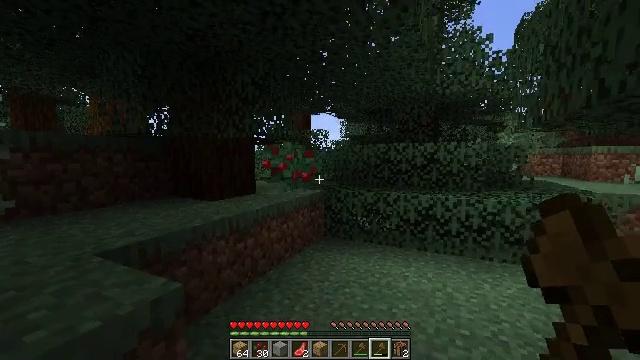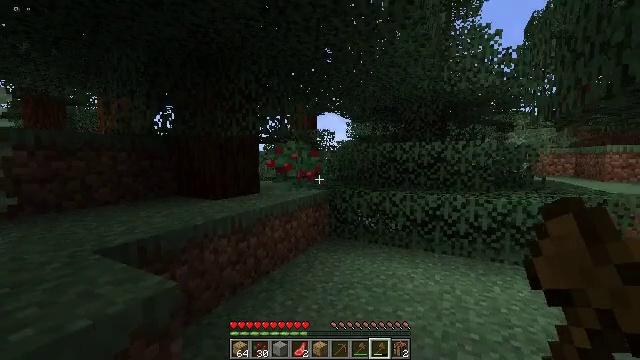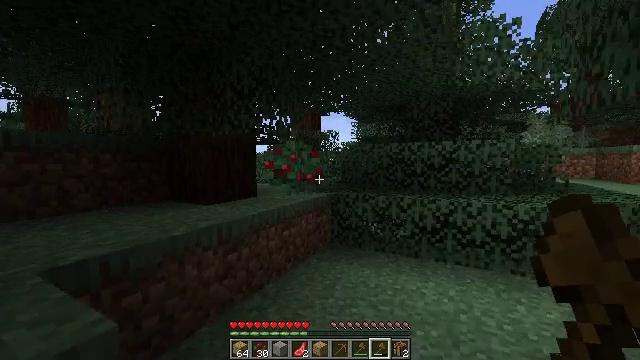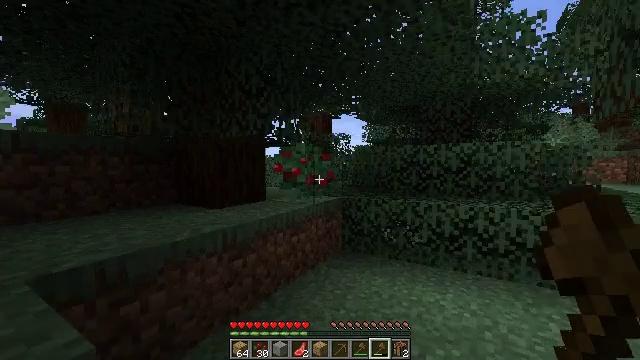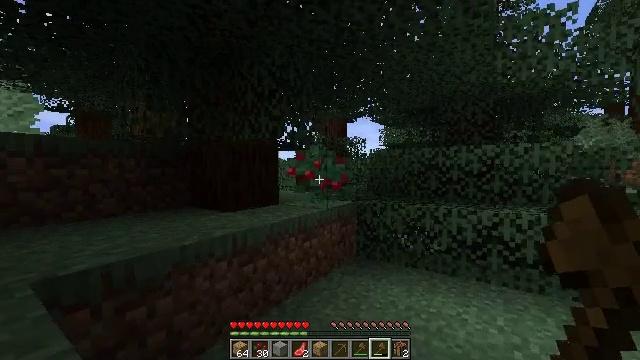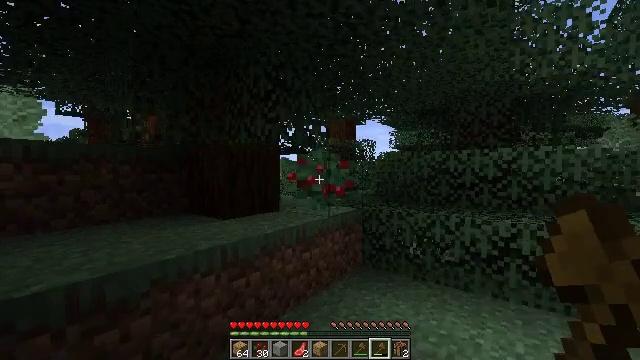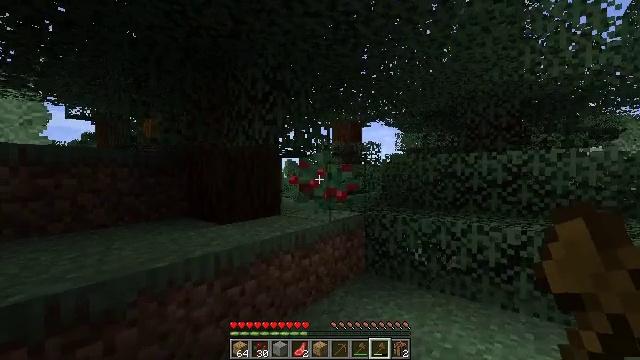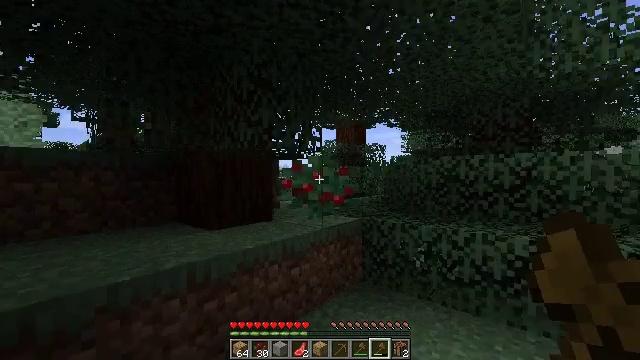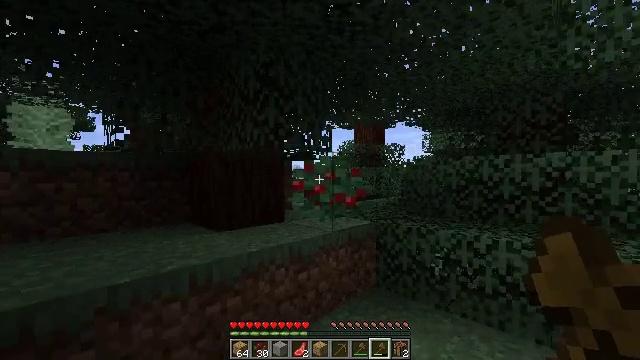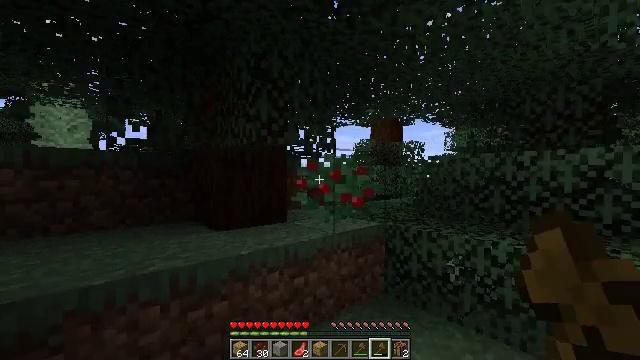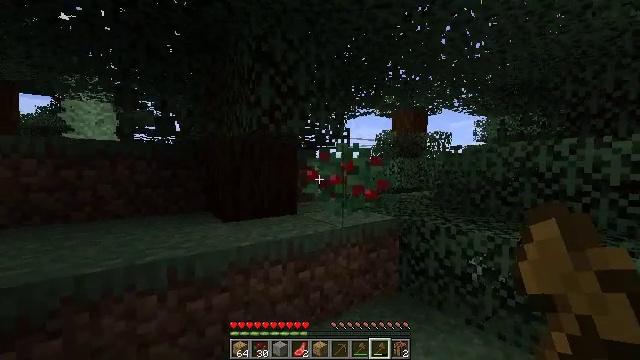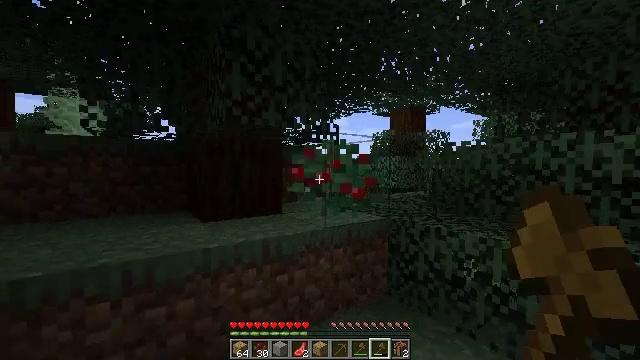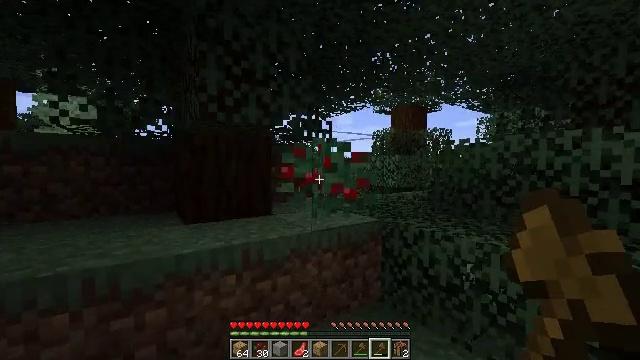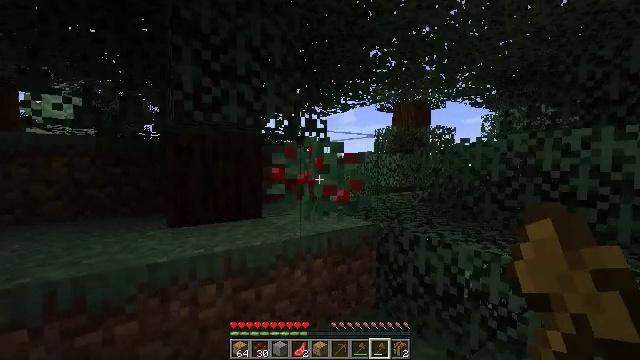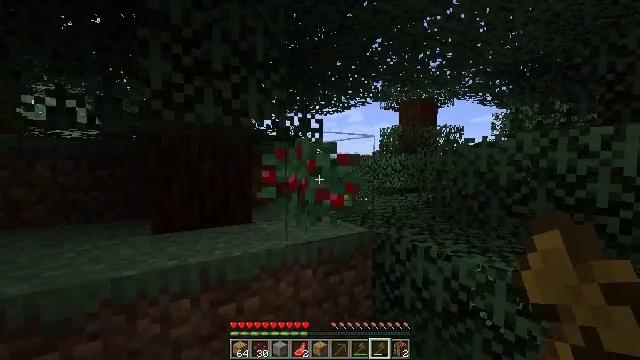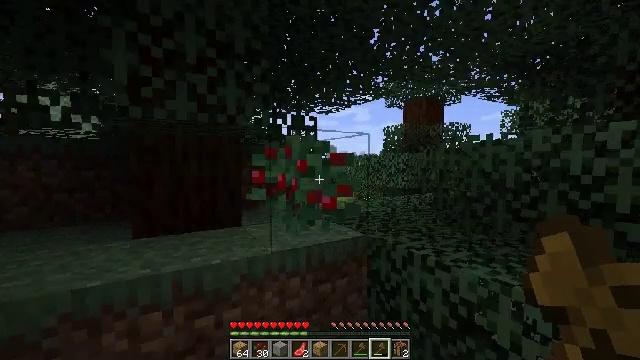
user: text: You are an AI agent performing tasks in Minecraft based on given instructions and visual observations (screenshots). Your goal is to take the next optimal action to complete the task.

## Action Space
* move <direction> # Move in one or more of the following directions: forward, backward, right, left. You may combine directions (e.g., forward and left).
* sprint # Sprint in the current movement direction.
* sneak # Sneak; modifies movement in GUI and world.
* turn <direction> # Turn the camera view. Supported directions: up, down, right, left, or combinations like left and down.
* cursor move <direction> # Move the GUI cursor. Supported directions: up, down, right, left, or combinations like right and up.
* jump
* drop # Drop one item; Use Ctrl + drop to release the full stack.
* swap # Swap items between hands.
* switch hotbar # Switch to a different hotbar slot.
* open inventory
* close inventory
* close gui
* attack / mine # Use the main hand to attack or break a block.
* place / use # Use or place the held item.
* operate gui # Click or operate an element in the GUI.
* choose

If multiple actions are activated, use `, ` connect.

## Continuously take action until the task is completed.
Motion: motion action
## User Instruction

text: Gather materials from the sweet berry bush.
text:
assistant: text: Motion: move forward, turn left
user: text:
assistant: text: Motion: move forward, turn left
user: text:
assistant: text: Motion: move forward, turn left
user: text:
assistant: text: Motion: move forward and move right, turn left and up
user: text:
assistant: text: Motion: move forward and move right, turn left
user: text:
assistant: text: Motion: move forward and move right, turn left
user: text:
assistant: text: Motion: move forward and move right, turn left
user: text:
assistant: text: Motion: move forward and move right, turn left
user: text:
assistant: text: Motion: move forward and move right, turn left
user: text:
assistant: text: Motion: move forward and move right, turn left and down
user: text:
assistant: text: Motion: move forward and move right
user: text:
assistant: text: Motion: move forward and move right
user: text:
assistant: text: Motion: move forward and move right
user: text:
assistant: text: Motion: move forward and move right, turn left
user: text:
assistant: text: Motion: move forward and move right, turn left
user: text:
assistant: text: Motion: move forward and move right, turn left
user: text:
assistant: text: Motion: move forward and move right, turn left
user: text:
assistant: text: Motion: move forward and move right, turn left, attack / mine
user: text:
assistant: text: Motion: move forward and move right, turn left, attack / mine
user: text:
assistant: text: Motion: move forward, turn left, attack / mine
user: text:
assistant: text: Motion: move forward, turn left, attack / mine
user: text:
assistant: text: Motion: move forward, turn left
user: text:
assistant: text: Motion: no_op